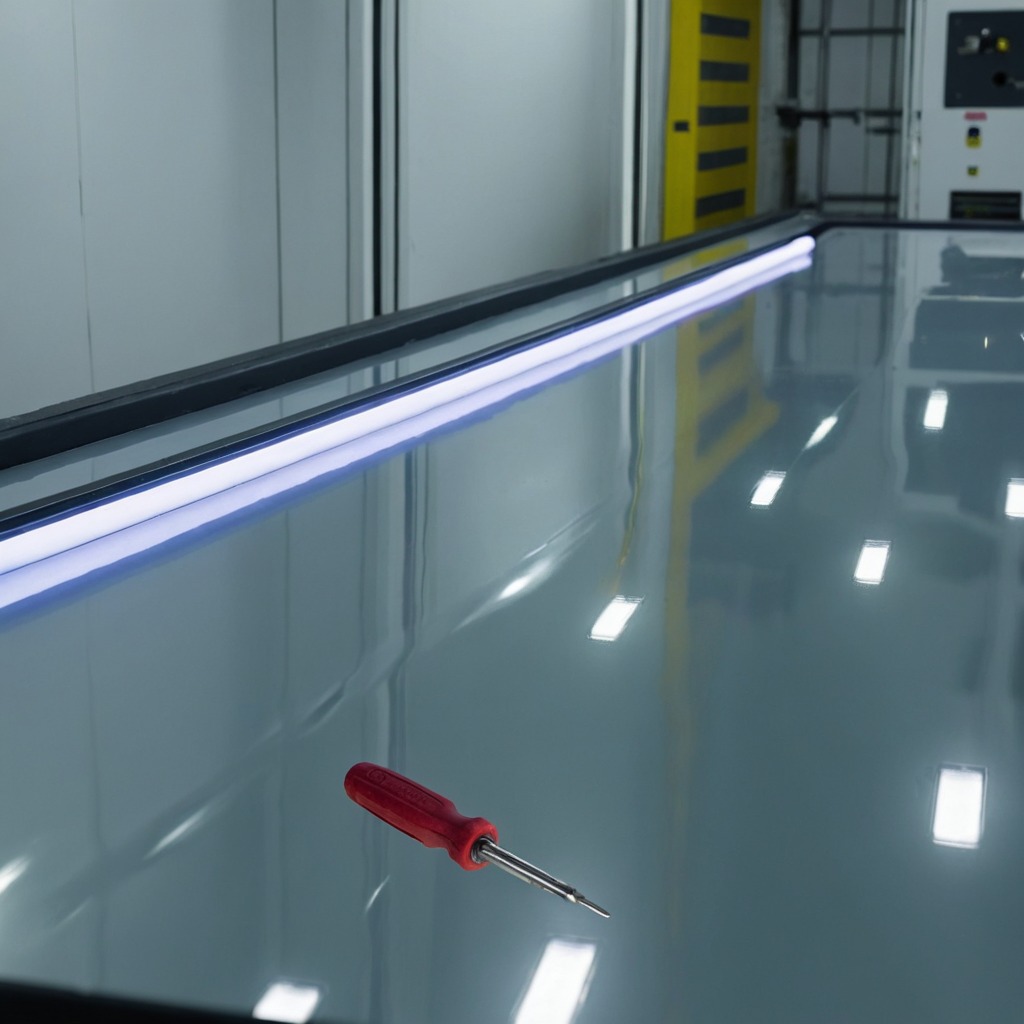
A screwdriver is lying on a high-gloss table in a ship maintenance bay.